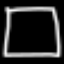
Label: square